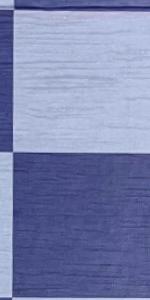
Label: Empty